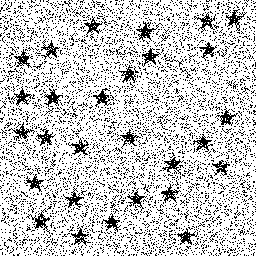
Squares: 0
Triangles: 0
Stars: 28
Total shapes: 28